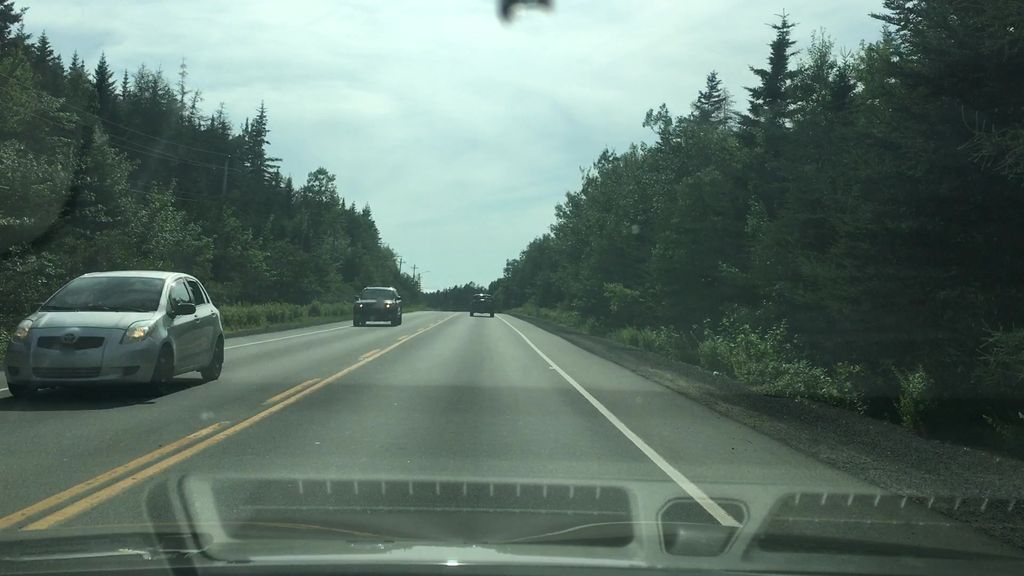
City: halifax